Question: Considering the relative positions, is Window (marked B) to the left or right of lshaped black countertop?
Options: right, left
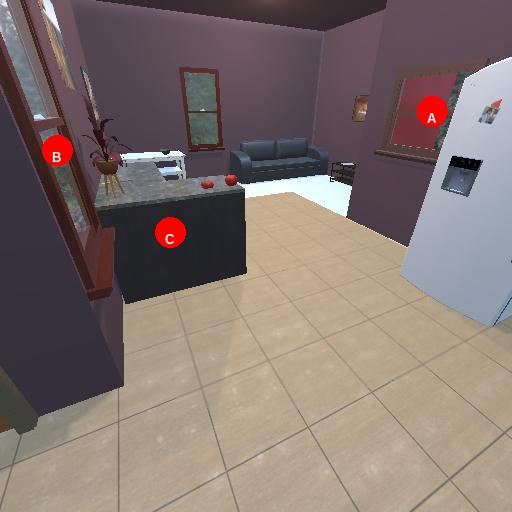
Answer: right